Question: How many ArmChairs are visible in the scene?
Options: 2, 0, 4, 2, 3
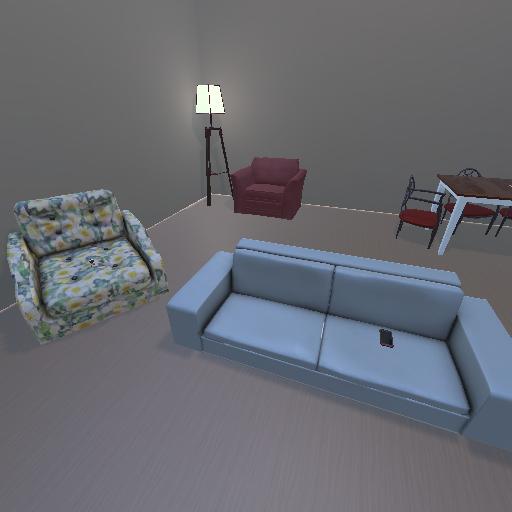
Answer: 2